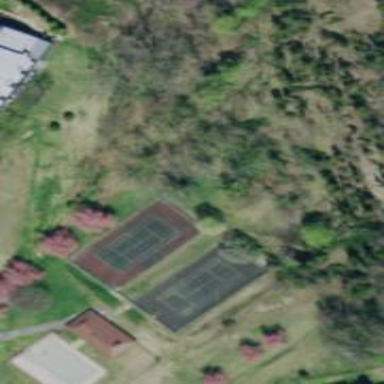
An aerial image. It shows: Tennis court on the leisure land pitch.